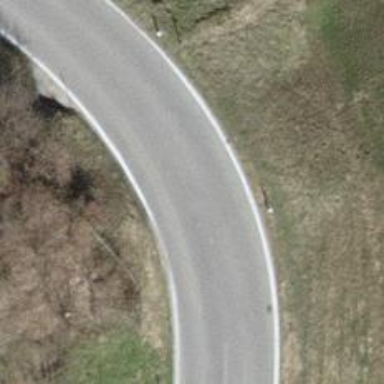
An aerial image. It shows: Paved tertiary road.